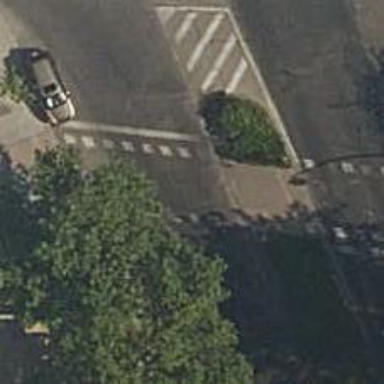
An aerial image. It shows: Crossing with traffic signals.